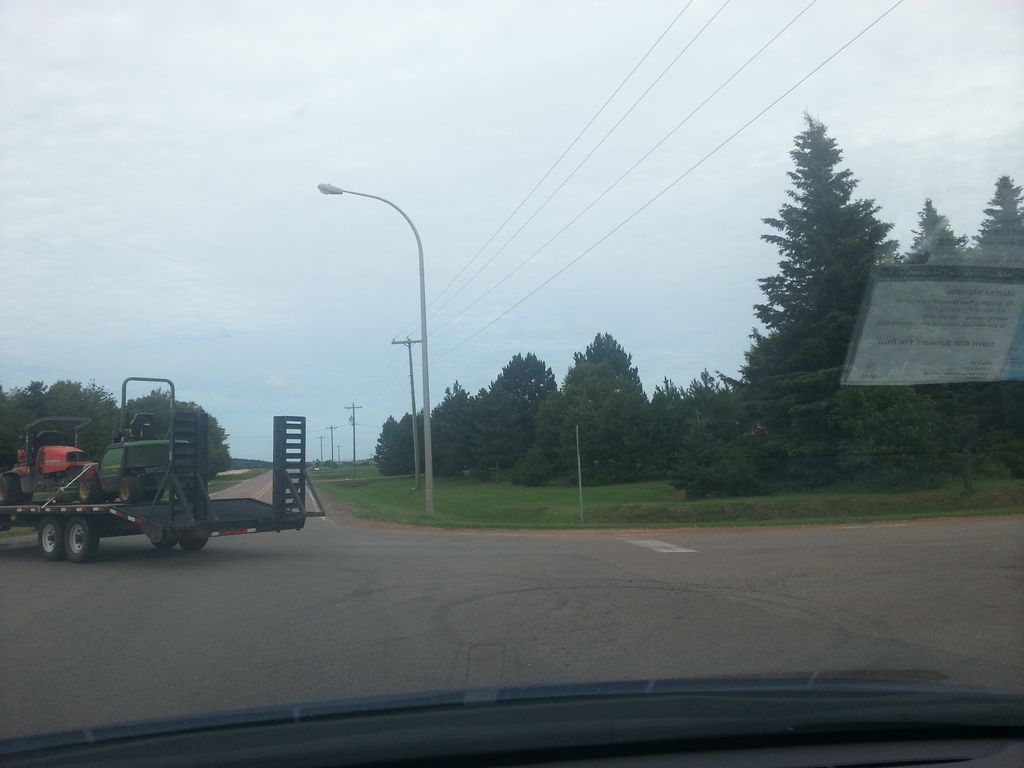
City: charlottetown